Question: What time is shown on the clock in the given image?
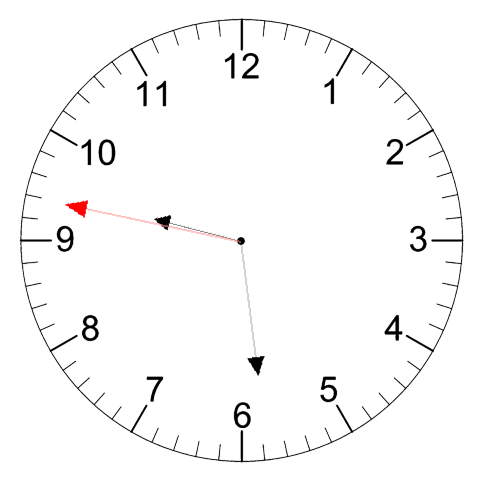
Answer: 09:28:47